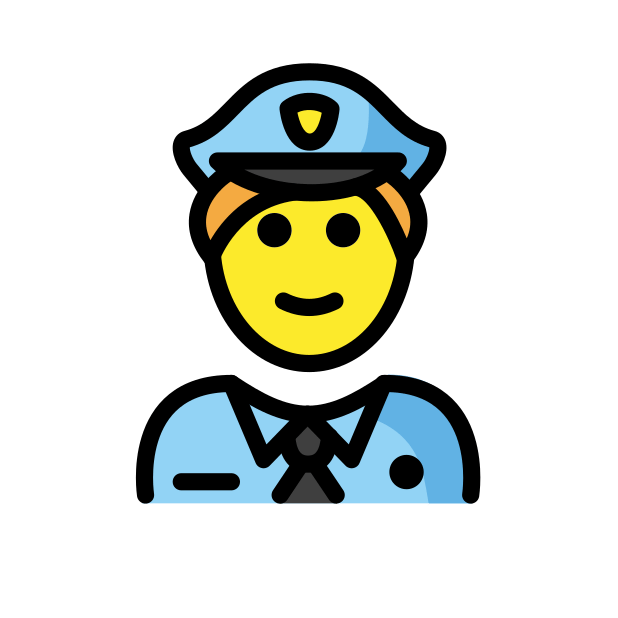
police officer